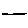
Label: line